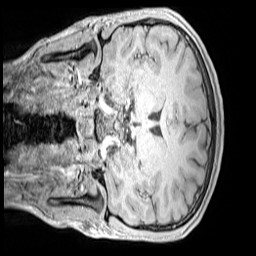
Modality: MP2RAGE
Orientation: coronal
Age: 13
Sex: male
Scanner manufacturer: siemens
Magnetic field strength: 3 T
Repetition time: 4 s
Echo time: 0.00299 s